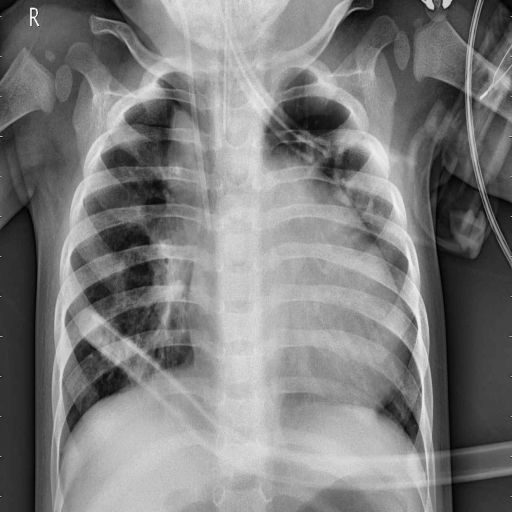
Finding: PNEUMONIA